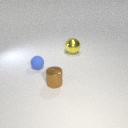
small brown metal cylinder in front of small blue rubber sphere